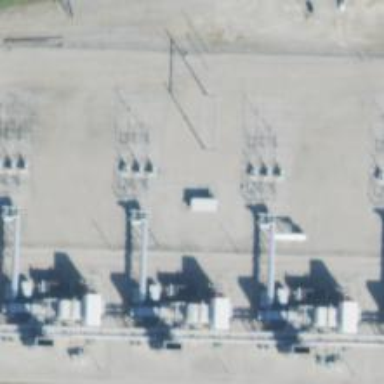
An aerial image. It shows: Switch for power supply.